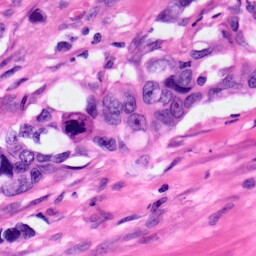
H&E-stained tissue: Pancreatic